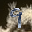
Label: 9